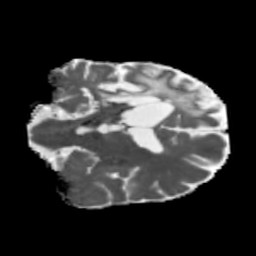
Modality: MD
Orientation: coronal
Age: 56
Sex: male
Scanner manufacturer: siemens
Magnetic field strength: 3 T
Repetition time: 5.47 s
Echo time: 0.0854 s